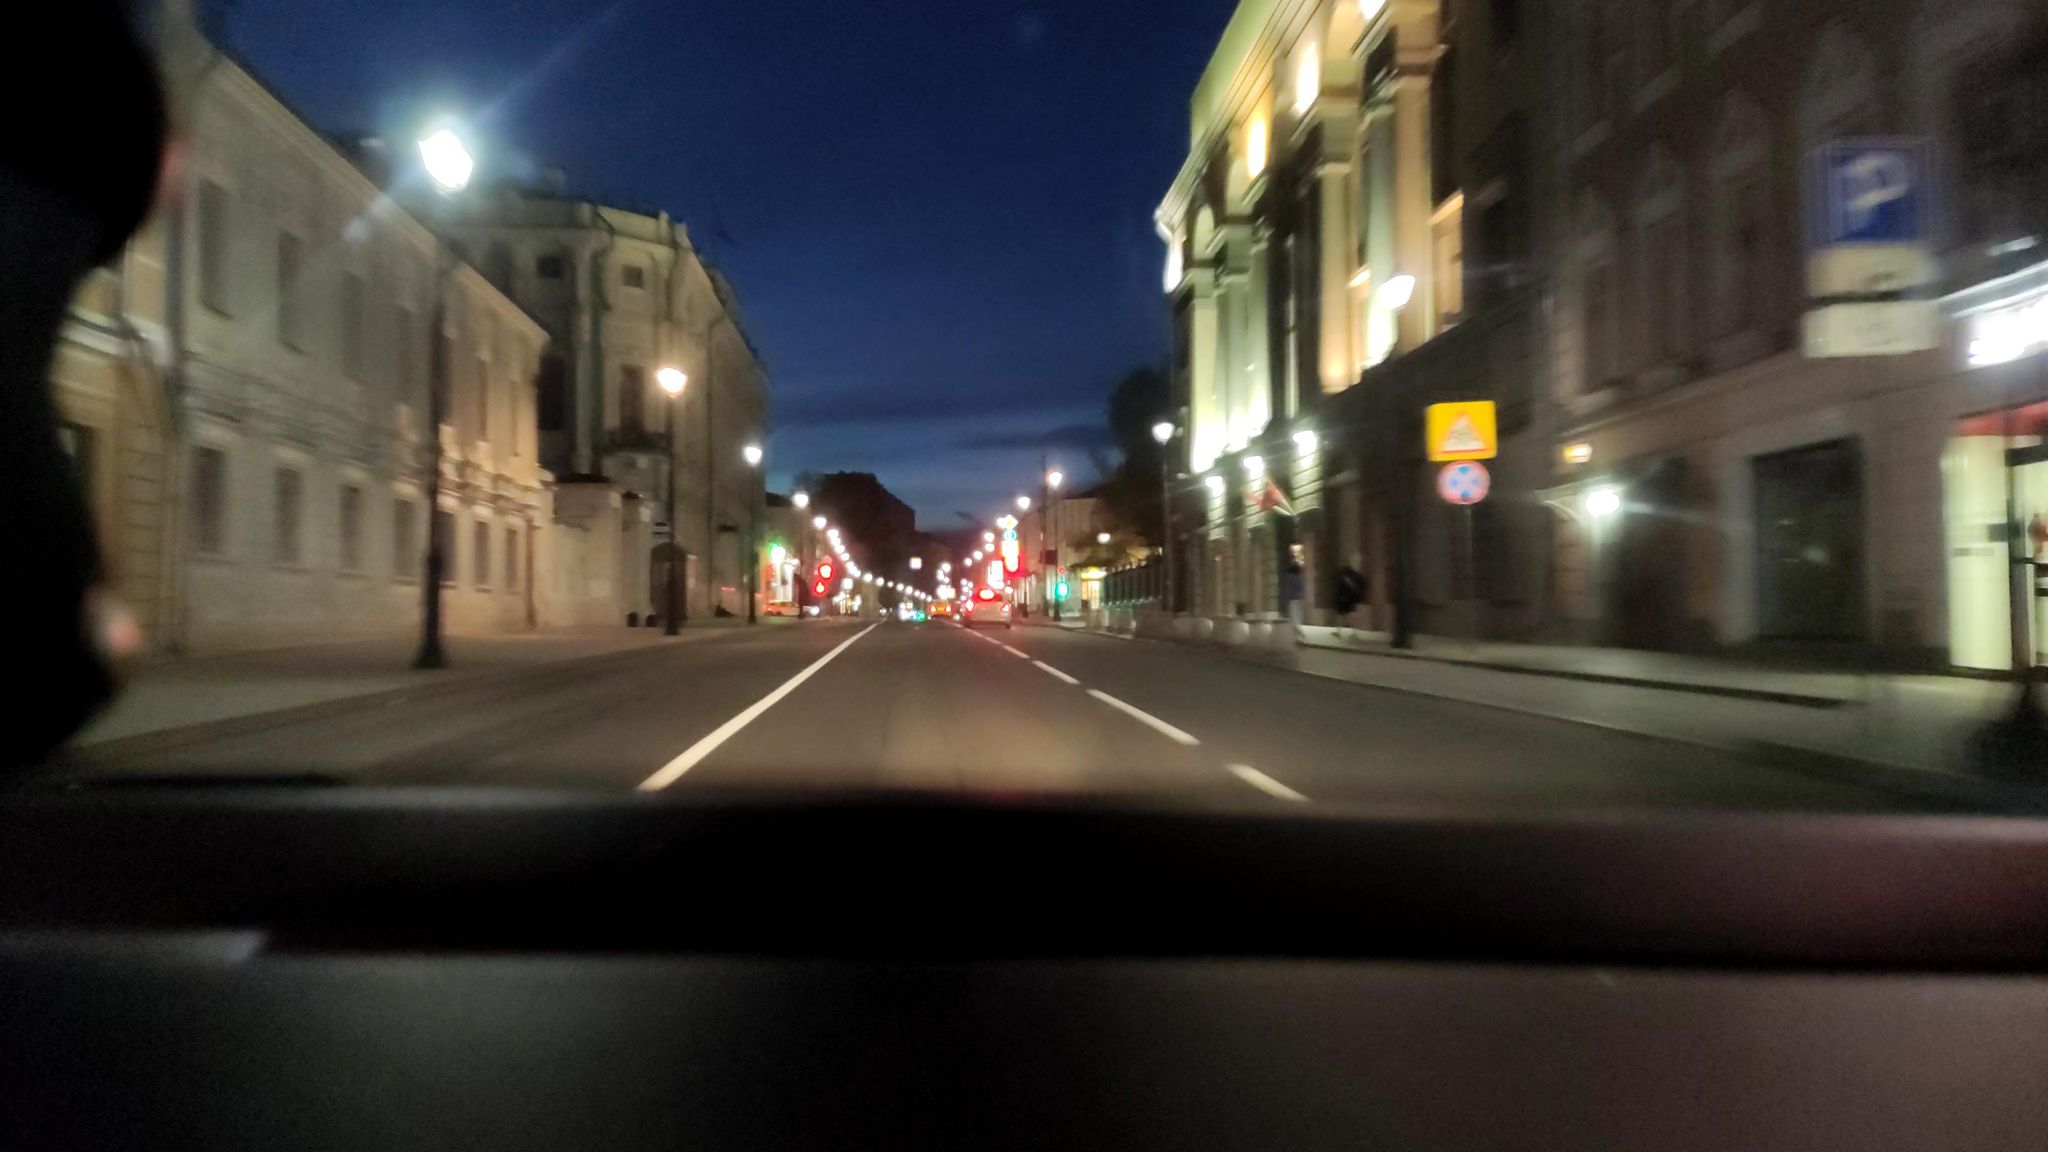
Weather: clear
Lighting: night
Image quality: slightly poor
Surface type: driving surface
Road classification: service
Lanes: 3
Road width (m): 3.6
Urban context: urban centre
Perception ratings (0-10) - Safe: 3.33, Lively: 7.91, Beautiful: 6.45, Boring: 1.96, Depressing: 3.14, Wealthy: 7.11